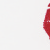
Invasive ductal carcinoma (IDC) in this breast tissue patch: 0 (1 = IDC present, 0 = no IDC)